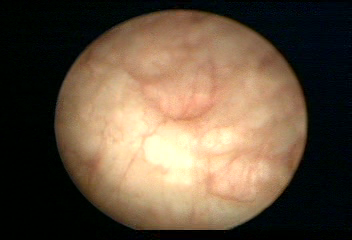
Modality: WLC
Class: Normal mucosa
Bladder cancer association: No